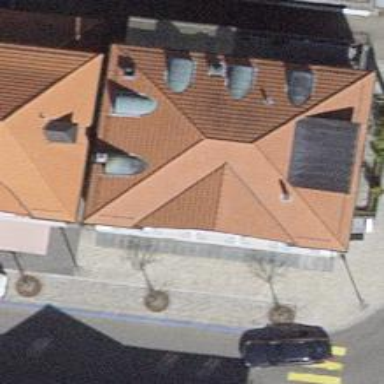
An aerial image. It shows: Restaurant.